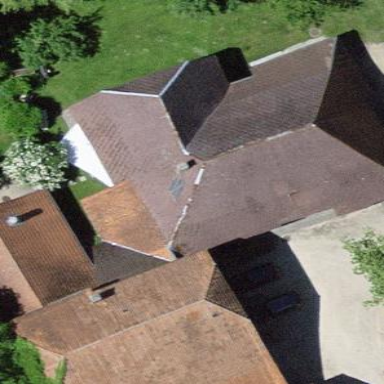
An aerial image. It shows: Farm building.